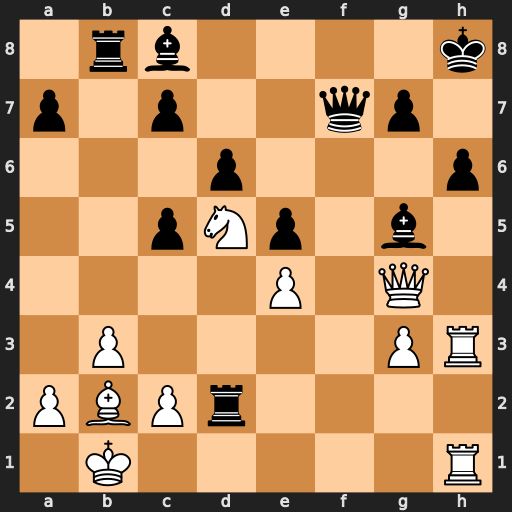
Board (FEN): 1rb4k/p1p2qp1/3p3p/2pNp1b1/4P1Q1/1P4PR/PBPr4/1K5R
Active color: w
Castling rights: -
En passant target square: -
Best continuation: Qxg5 Bxh3 Qxd2